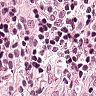
Metastatic tissue present: no